Aerial crown-view tile of a tropical tree (Barro Colorado Island, Panama), acquired 20250512:
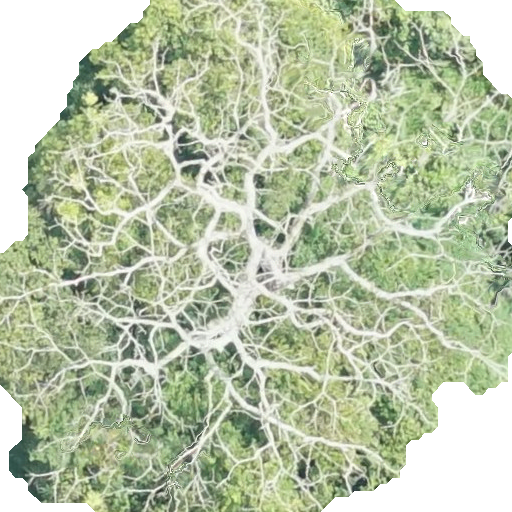
Species: Pseudobombax septenatum
GBIF accepted scientific name: Pseudobombax septenatum
Crown area: 356.3 m²